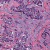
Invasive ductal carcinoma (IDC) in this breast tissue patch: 1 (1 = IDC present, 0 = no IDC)